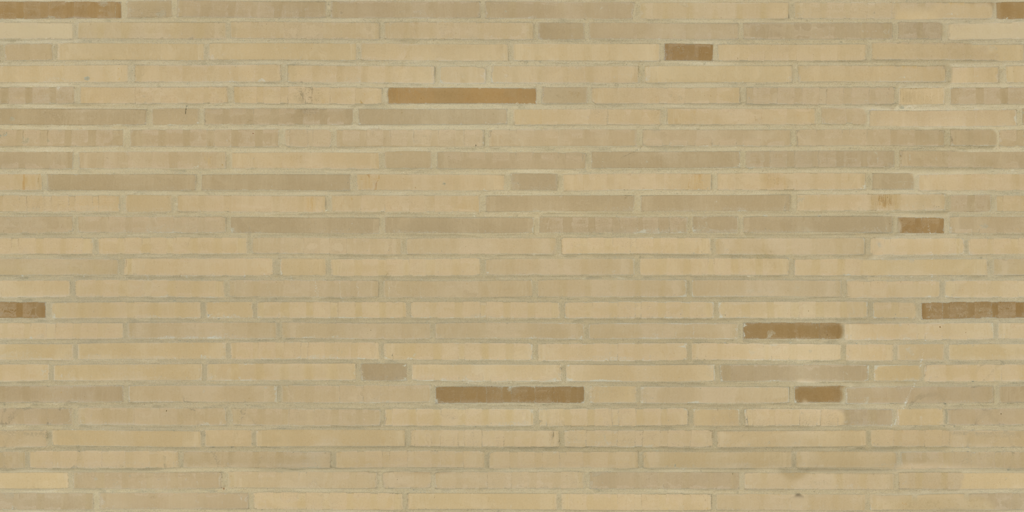
Texture map type: Color